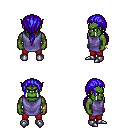
a pixel art fantasy rpg character, male body template, orc, green skin, chain tabard jacket, red pants, blue ponytail hairstyle, bracelets, metal boots, four views (front, back, left, right), 2x2 character sprite sheet, small pixel art, hard edges, no anti-aliasing